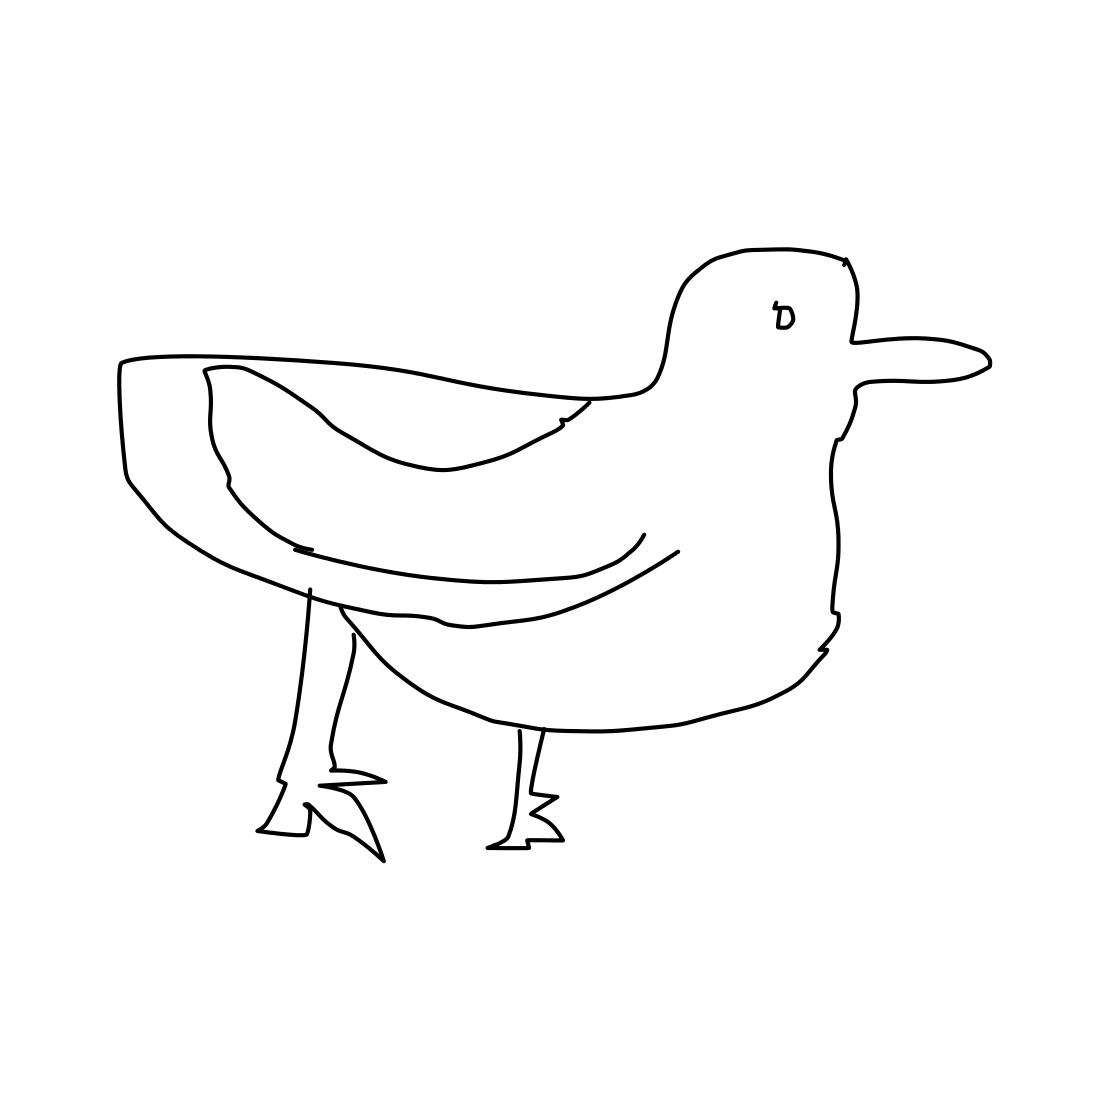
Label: seagull